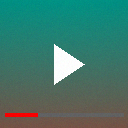
Screen state: on